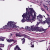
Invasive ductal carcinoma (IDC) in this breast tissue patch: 0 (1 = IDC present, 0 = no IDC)